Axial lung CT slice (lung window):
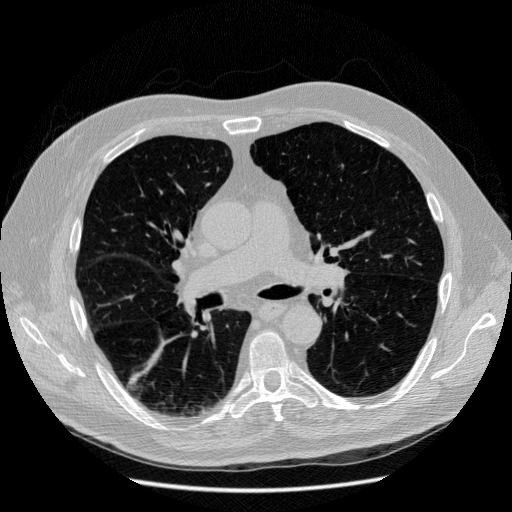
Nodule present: no